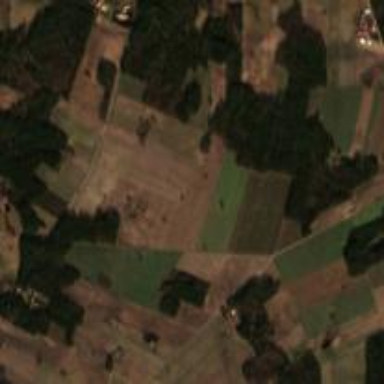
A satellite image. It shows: Picturesque farmland scene.